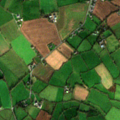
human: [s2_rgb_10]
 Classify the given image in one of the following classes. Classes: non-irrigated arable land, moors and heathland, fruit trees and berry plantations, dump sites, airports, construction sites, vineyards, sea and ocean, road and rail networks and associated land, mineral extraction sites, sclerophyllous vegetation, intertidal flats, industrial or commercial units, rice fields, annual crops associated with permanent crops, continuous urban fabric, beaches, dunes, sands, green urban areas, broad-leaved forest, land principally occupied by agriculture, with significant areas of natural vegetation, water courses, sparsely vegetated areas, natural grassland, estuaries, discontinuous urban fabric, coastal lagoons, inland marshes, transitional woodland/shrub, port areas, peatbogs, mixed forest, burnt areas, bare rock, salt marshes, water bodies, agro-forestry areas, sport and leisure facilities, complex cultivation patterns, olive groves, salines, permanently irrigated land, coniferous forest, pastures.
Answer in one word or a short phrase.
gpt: non-irrigated arable land, pastures